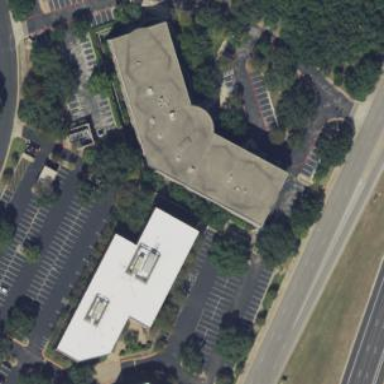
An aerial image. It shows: Office building.